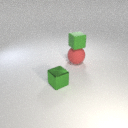
large red rubber sphere behind small green metal cube